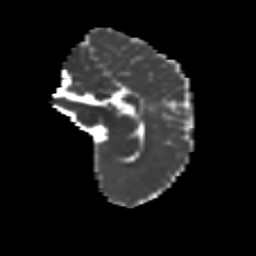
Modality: MD
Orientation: sagittal
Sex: female
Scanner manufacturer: siemens
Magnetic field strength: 3 T
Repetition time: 5 s
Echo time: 0.071 s